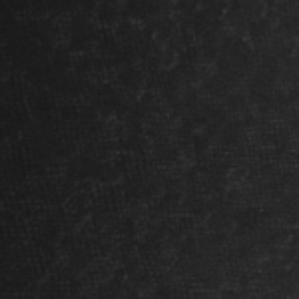
Label: frost